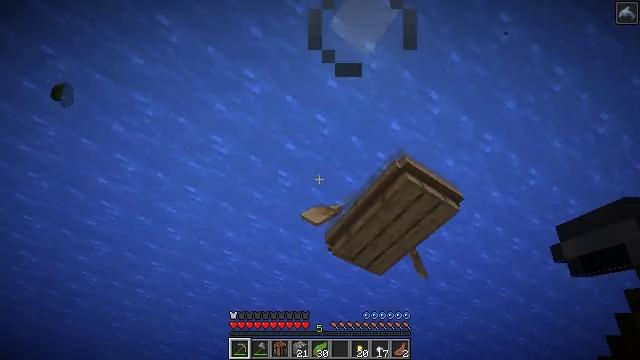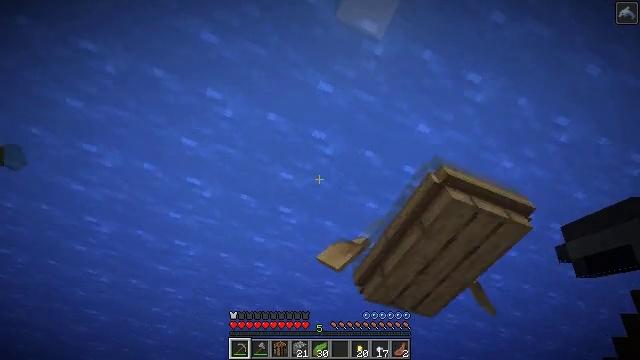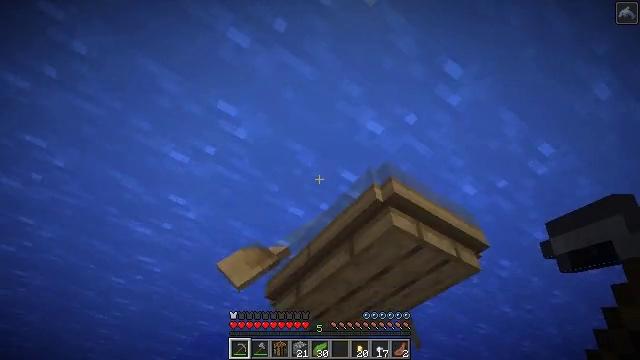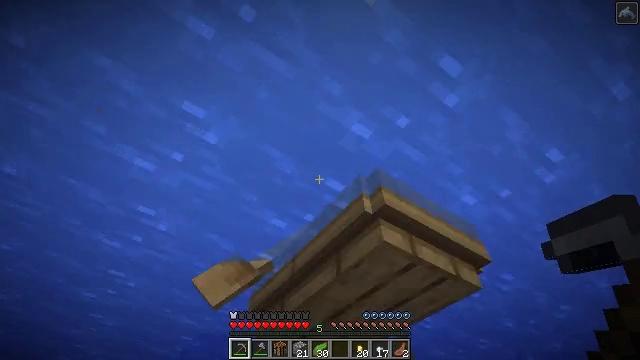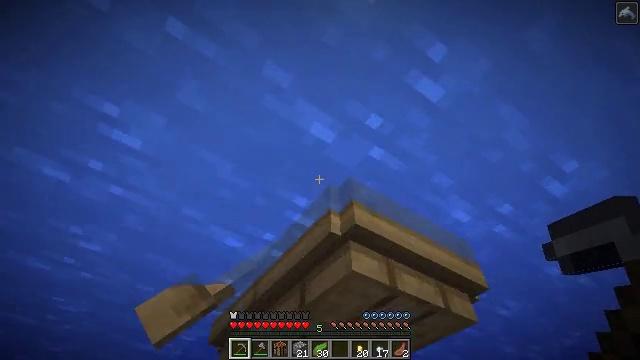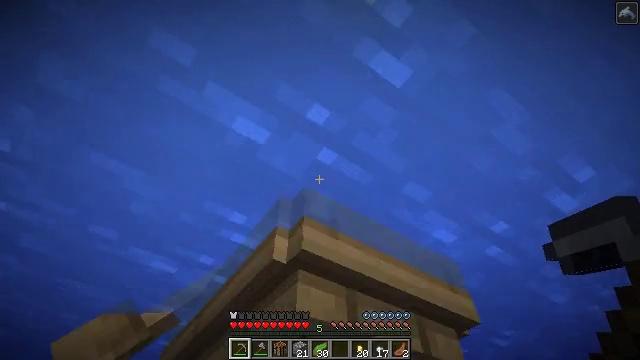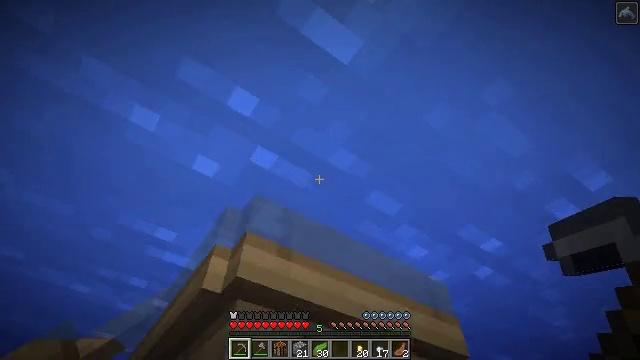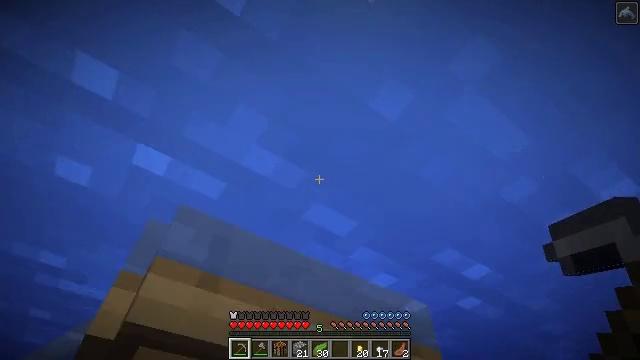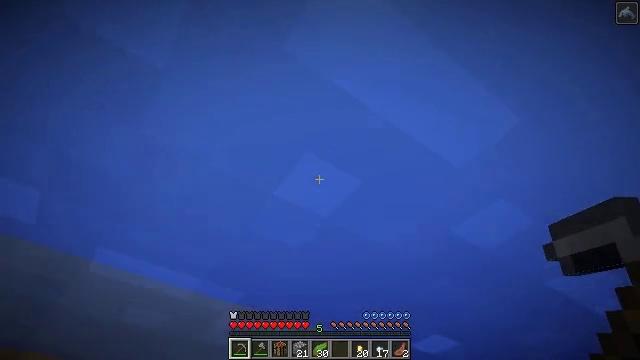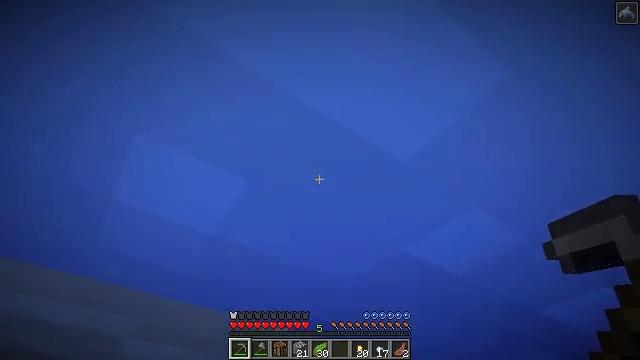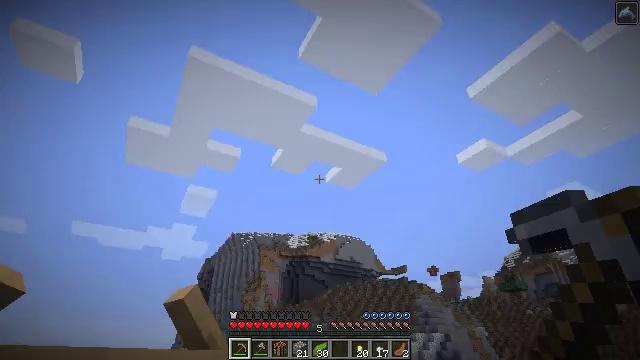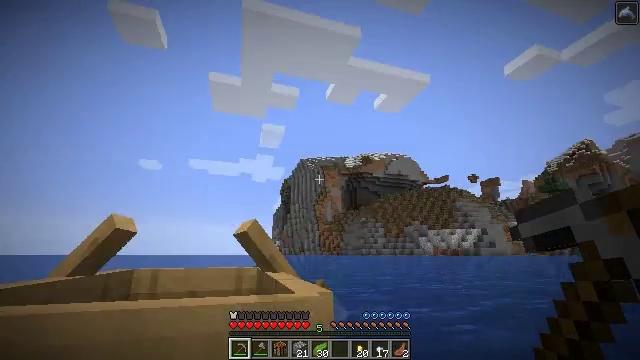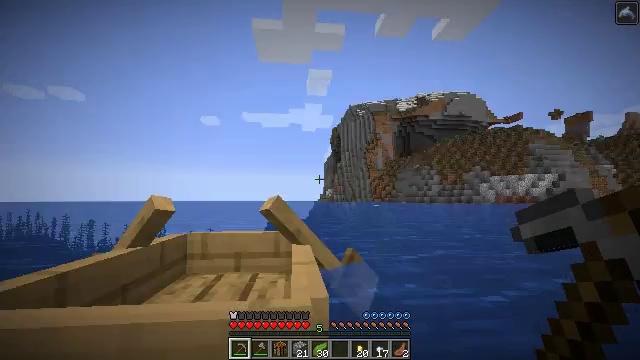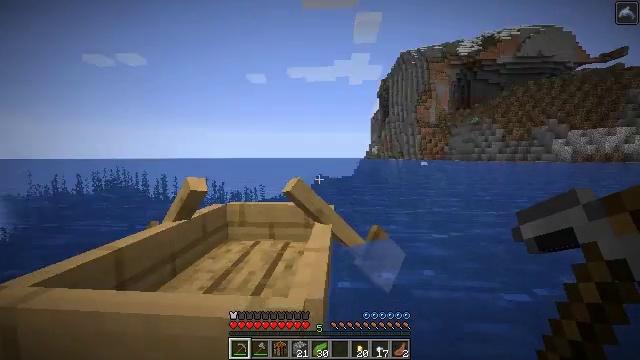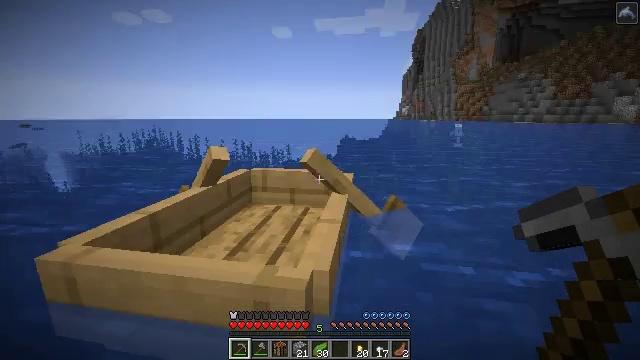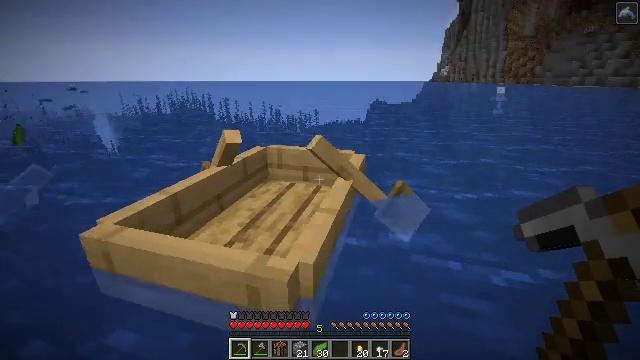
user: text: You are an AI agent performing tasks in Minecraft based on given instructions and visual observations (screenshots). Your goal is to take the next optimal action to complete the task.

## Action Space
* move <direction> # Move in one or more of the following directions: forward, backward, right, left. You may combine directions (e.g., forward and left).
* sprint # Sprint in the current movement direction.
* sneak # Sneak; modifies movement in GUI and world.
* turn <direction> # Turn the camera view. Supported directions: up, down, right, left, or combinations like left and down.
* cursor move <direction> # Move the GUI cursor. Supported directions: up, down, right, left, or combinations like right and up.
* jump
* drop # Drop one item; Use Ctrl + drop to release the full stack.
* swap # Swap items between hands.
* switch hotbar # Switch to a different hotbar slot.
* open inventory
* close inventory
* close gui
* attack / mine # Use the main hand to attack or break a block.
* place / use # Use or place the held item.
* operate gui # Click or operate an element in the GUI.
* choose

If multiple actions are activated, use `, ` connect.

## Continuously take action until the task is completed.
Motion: motion action
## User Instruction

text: Remove kelp and place it on the ground.
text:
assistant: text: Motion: sprint, jump
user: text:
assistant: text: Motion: sprint, turn right and down, jump
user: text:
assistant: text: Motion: jump
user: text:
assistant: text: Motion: jump
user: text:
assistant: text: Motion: jump
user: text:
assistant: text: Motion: jump
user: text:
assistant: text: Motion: jump
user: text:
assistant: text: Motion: jump
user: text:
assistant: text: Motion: turn down, jump
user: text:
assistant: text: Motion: turn left and down, jump
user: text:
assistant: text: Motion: turn left and down, jump
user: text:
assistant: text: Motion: turn left and down, jump
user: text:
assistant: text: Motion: turn left and down, jump
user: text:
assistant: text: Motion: turn left and down, jump
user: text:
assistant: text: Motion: turn left and down, jump
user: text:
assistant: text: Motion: turn left and down, jump
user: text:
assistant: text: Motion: move forward, turn left and down, jump
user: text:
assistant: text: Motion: move forward, turn left, jump
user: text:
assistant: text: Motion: move forward, turn left, jump
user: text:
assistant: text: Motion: move forward, turn left and down, jump
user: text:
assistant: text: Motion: turn left and down
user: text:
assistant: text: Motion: turn left and down, use / place
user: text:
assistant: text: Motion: turn left, use / place
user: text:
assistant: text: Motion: turn left, use / place
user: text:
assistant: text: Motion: turn left and up, use / place
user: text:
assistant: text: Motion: turn left
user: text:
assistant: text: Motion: no_op
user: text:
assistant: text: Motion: turn up
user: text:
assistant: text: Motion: turn up
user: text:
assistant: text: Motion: turn right and up